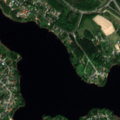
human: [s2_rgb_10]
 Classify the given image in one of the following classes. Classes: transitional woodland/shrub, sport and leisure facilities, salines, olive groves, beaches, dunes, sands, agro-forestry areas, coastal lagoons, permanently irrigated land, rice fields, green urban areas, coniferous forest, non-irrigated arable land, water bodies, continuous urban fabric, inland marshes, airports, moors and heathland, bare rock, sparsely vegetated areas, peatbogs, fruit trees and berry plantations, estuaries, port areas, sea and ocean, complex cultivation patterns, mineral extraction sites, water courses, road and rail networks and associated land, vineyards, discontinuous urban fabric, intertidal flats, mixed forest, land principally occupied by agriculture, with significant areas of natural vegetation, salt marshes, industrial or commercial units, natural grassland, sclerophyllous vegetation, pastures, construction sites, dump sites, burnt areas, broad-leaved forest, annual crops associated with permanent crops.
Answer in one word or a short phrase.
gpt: discontinuous urban fabric, broad-leaved forest, mixed forest, water bodies